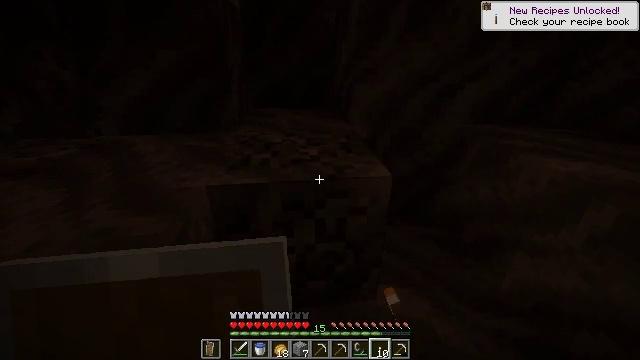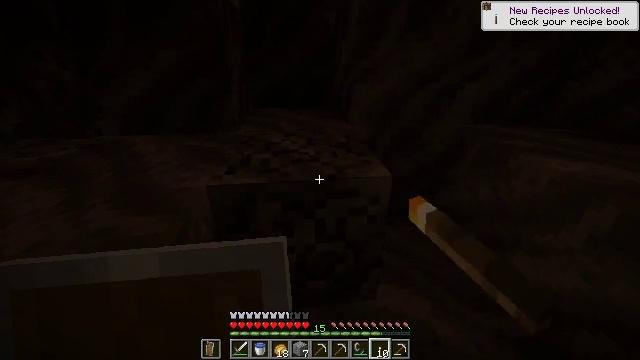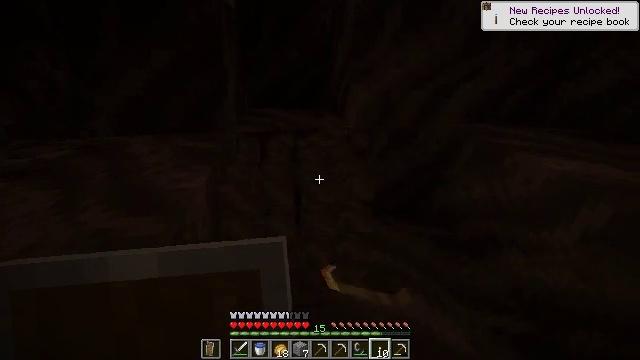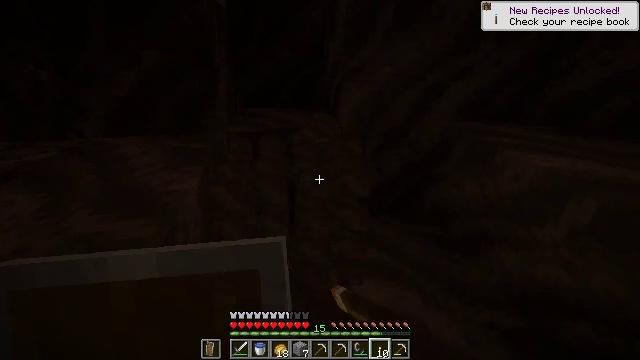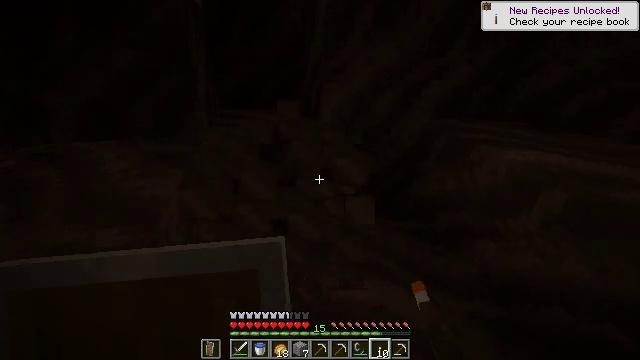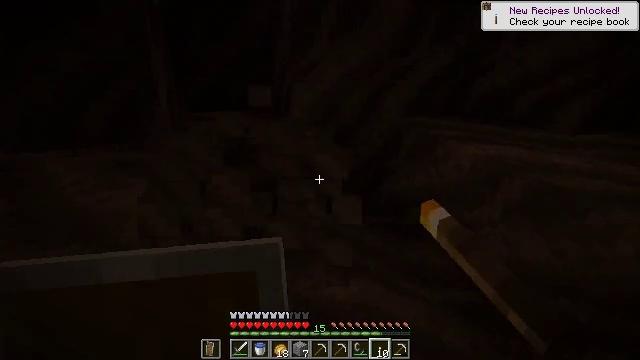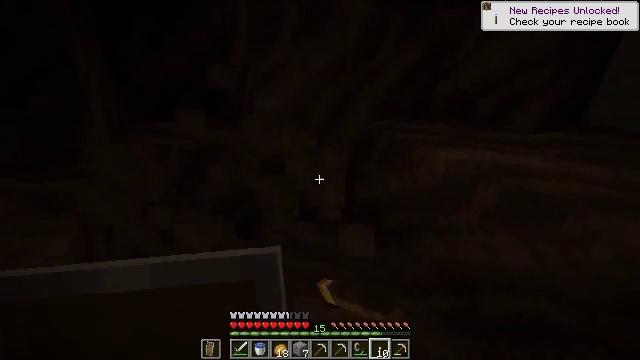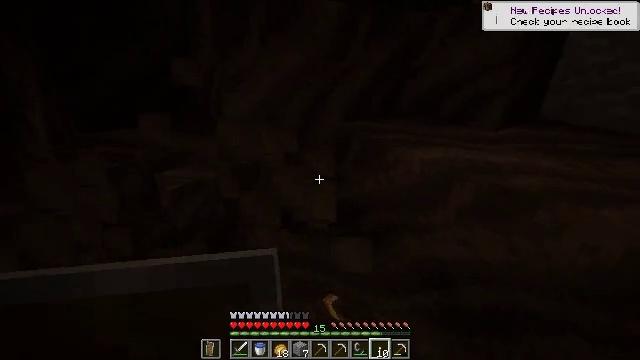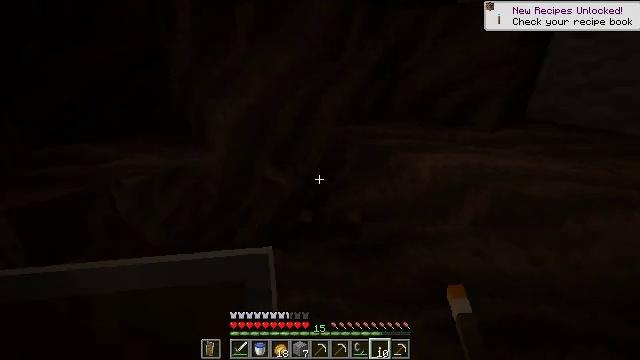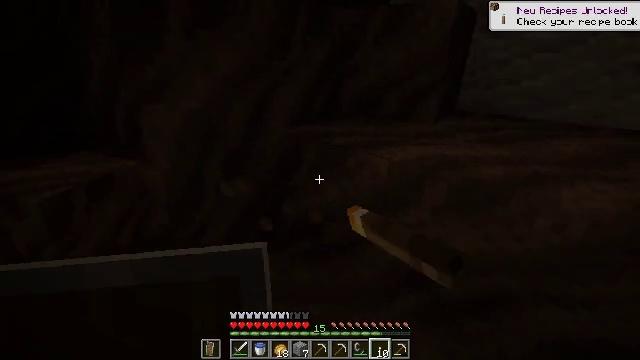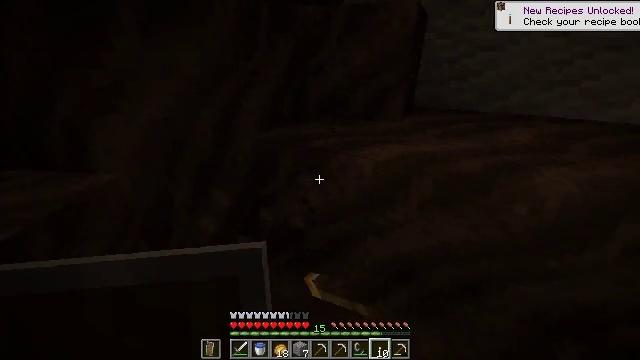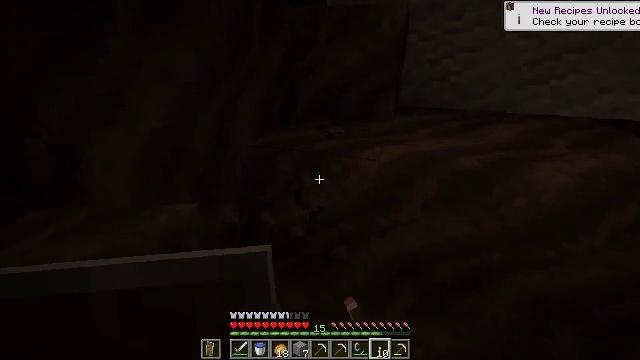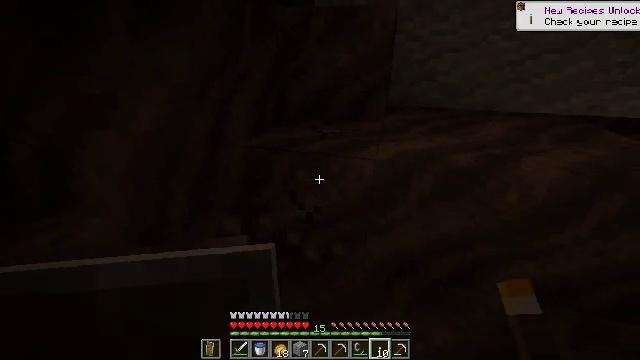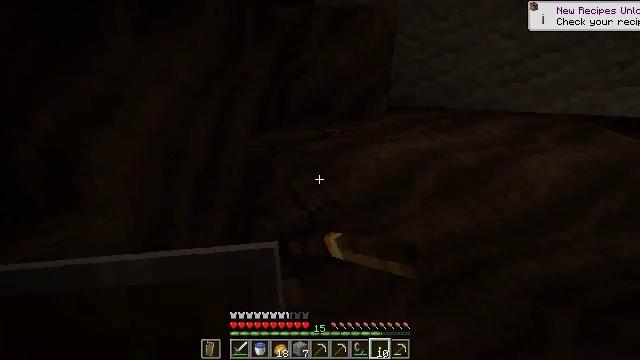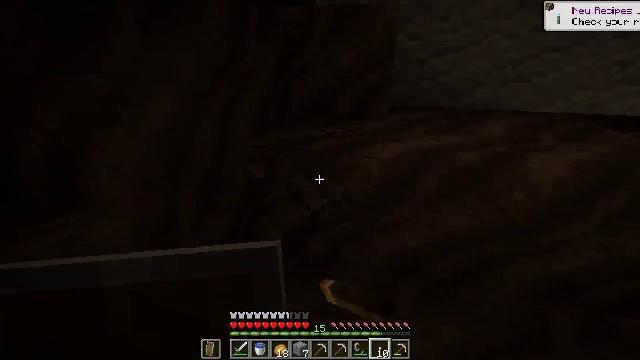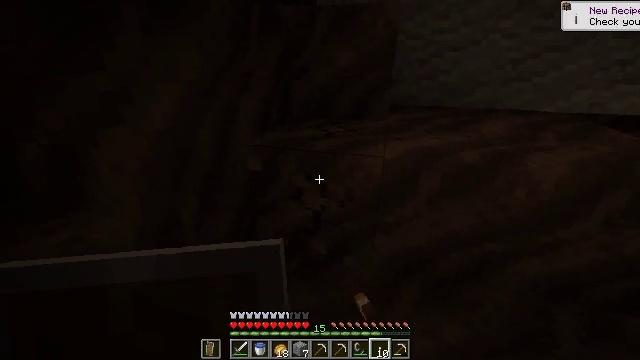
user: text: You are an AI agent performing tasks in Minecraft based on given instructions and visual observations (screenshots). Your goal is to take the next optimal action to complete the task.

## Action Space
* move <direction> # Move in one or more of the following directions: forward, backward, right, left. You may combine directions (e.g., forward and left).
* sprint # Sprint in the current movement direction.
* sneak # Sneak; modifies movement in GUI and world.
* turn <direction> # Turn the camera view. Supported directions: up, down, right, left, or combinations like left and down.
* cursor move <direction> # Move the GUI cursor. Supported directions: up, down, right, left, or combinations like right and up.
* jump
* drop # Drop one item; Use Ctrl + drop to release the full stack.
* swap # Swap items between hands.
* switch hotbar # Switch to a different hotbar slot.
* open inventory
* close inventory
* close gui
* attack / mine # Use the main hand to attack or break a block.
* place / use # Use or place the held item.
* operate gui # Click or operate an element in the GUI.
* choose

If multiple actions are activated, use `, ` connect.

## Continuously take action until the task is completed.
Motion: motion action
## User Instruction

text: Mine soul soil in the Nether.
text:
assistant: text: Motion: attack / mine
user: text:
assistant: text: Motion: attack / mine
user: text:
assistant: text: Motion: turn right, attack / mine
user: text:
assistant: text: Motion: turn right, attack / mine
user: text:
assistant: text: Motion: move forward, turn right, attack / mine
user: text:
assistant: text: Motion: move forward and move left, turn right, attack / mine
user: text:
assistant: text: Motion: move forward and move left, turn right, attack / mine
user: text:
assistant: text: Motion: move forward and move left, turn right, attack / mine
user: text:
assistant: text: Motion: move forward and move left, turn right, attack / mine
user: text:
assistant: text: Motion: move left, turn right, attack / mine
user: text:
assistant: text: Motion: turn right, attack / mine
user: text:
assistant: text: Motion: turn right, attack / mine
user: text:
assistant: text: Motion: attack / mine
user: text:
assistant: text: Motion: attack / mine
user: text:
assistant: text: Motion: attack / mine
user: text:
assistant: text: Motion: attack / mine
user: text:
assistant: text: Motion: attack / mine
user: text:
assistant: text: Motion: attack / mine
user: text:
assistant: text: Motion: attack / mine
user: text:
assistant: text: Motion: attack / mine
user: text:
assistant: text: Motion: attack / mine
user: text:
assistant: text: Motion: attack / mine
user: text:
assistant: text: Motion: turn right, attack / mine
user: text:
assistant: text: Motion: turn right, attack / mine
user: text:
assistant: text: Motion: turn right, attack / mine
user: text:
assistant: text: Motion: turn right, attack / mine
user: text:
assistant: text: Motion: turn right, attack / mine
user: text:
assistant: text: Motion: turn right, attack / mine
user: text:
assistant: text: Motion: turn right, attack / mine
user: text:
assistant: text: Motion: turn right, attack / mine